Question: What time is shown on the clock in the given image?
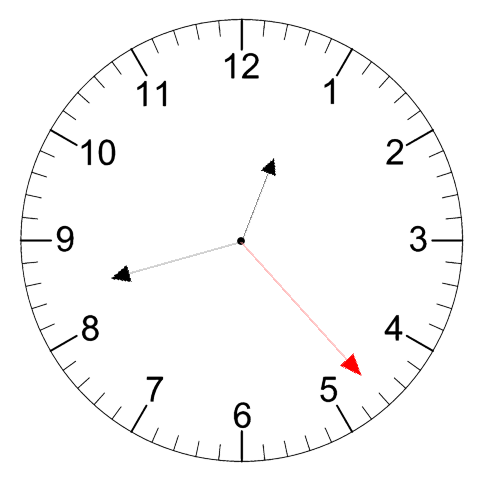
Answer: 12:42:23